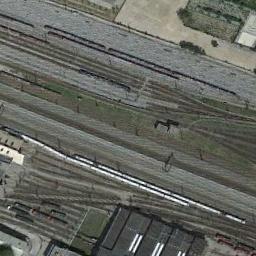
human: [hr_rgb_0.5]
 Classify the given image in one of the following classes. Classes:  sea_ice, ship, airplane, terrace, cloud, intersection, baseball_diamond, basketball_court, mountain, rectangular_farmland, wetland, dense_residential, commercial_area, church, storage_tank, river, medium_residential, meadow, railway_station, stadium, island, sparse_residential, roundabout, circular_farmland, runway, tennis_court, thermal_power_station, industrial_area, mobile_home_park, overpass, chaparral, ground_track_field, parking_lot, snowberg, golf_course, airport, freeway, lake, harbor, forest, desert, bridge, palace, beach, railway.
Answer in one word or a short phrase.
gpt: railway